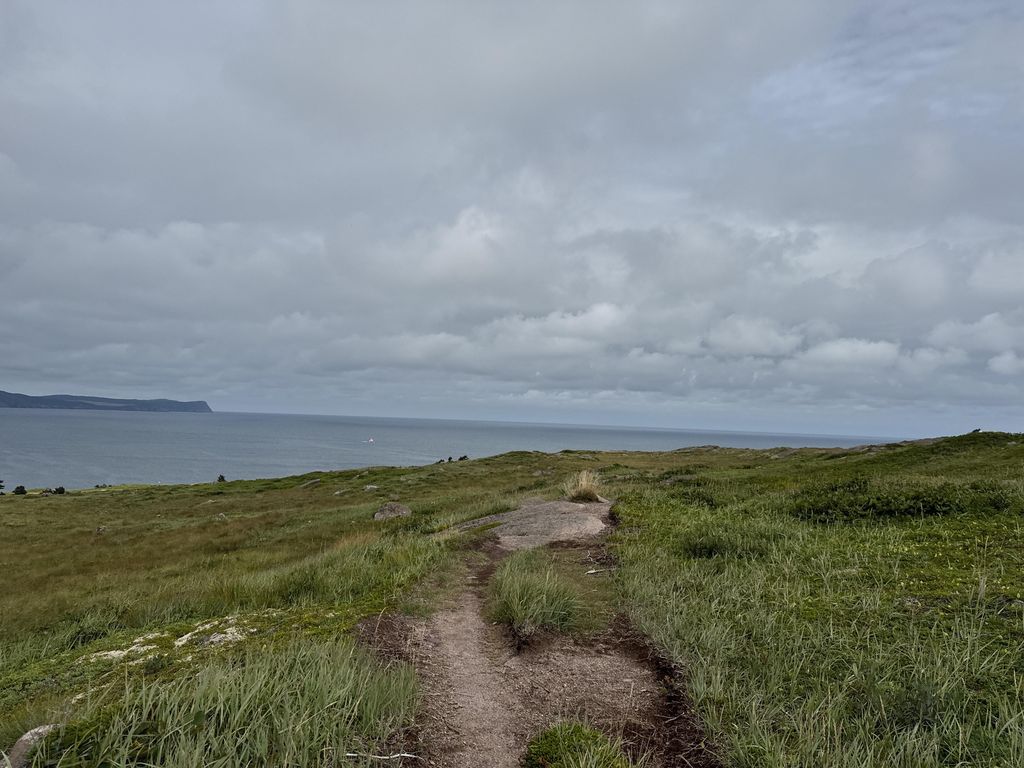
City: st_johns